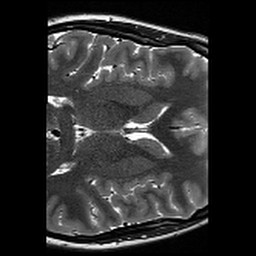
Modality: T2w
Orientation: axial
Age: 24
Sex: female
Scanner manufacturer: siemens
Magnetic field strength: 3 T
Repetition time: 13.15 s
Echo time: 0.082 s